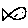
Label: fish